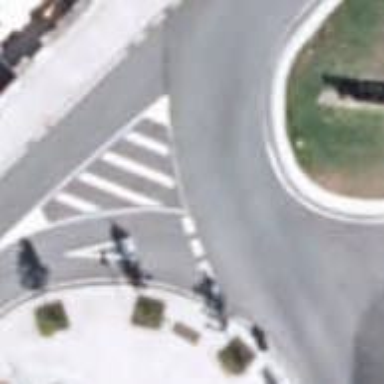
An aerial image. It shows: Tertiary road that leads to roundabout.